Interaction volume radius: 10 \u00c5
Interaction volume height: 40 \u00c5
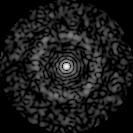
Disorder parameter: 0.8524